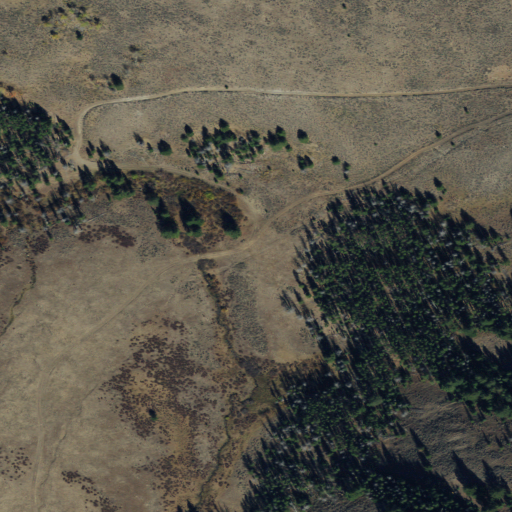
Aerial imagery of depression(s) in Idaho named Copper Basin containing shrub and evergreen forest